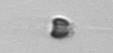
Label: Apedinella